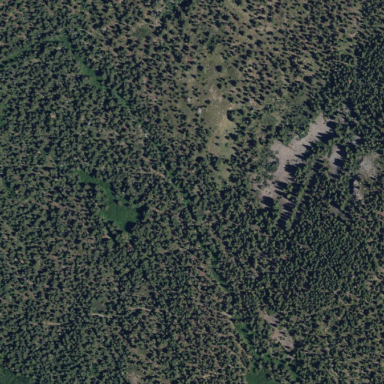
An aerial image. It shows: Evergreen forest with needle-leaved trees.